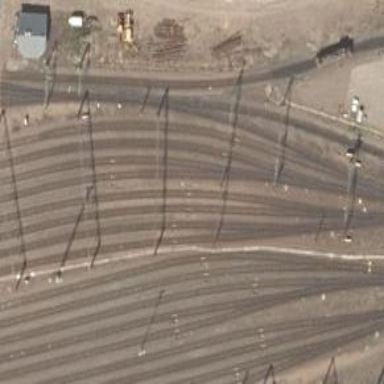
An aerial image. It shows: Railway signal.